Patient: sex F, age 34
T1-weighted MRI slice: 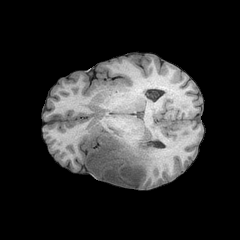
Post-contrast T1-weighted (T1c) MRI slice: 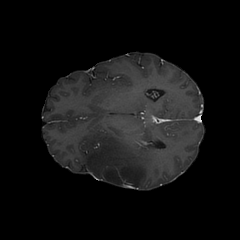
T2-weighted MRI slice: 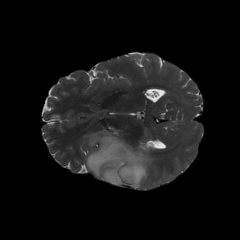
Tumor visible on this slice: yes
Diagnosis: Astrocytoma, IDH-mutant
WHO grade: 3